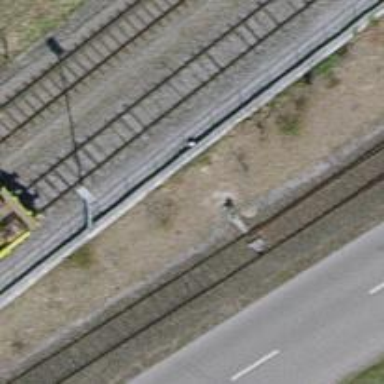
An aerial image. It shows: Railway switch.